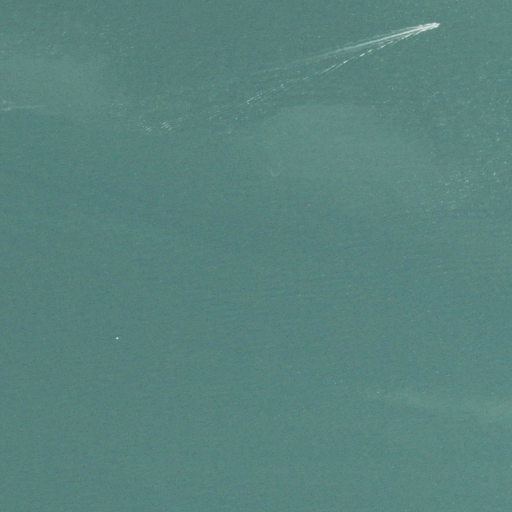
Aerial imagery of island in Connecticut named The Chimneys containing only open water